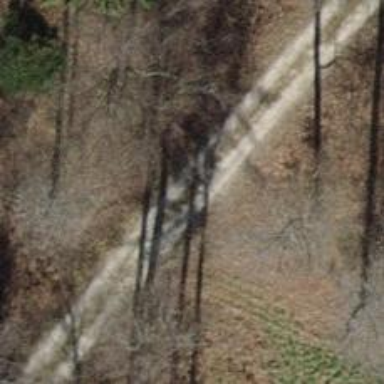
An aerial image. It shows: Gravel track with grade 2 quality.